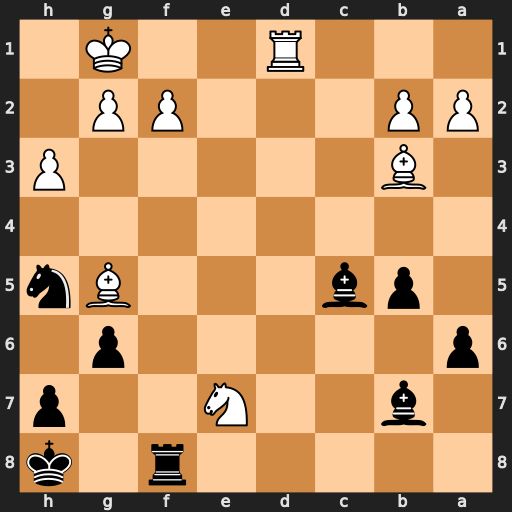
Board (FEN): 5r1k/1b2N2p/p5p1/1pb3Bn/8/1B5P/PP3PP1/3R2K1
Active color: b
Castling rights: -
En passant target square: -
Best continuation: Rxf2 Rd8+ Rf8+ Kh2 Rxd8